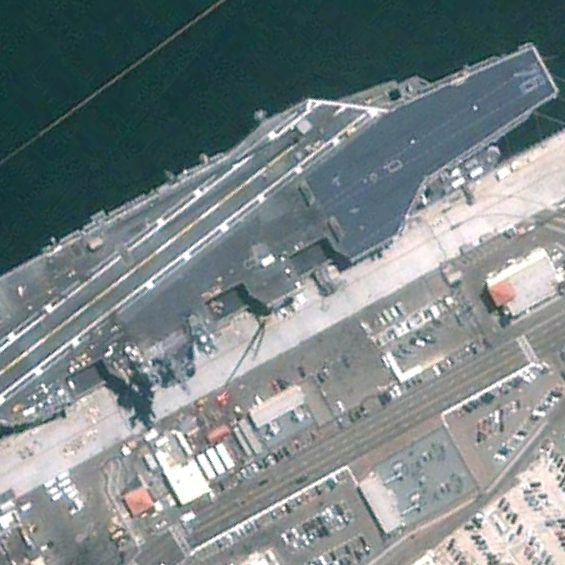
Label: aircraft_carrier